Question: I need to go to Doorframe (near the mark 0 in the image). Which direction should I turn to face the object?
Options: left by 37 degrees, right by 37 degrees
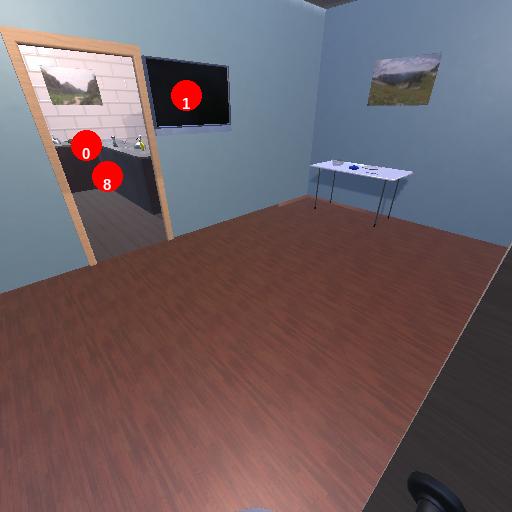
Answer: left by 37 degrees